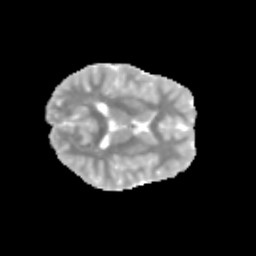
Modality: MD
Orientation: axial
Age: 10
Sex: male
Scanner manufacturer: siemens
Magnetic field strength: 3 T
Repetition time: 3.8 s
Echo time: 0.07 s